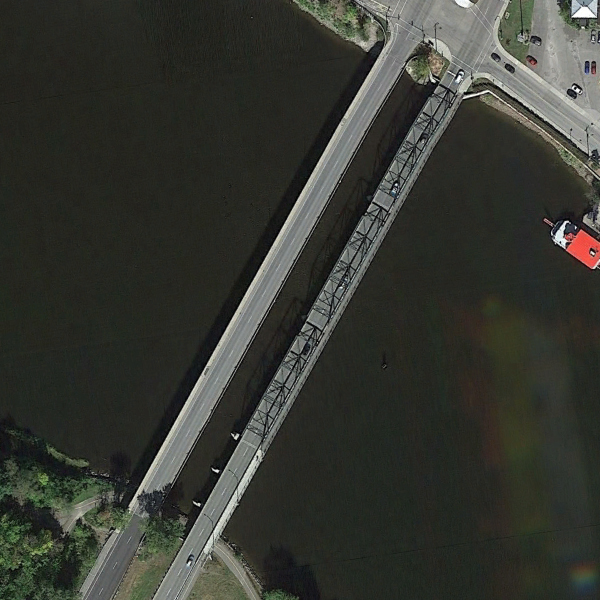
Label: Bridge